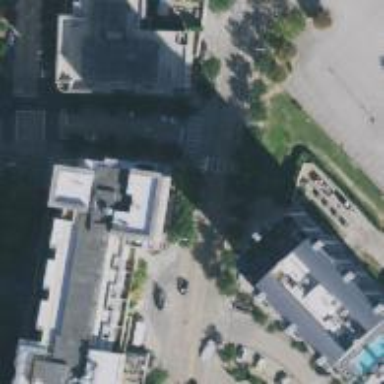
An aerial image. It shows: Secondary road with separate sidewalks.